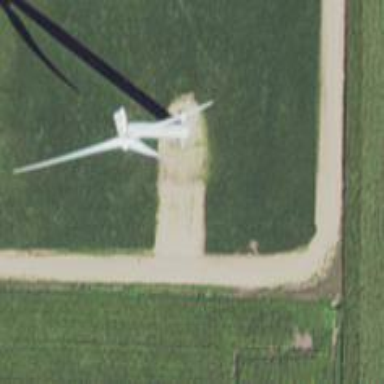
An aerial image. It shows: Wind generator with horizontal axis. The generator is wind turbine.